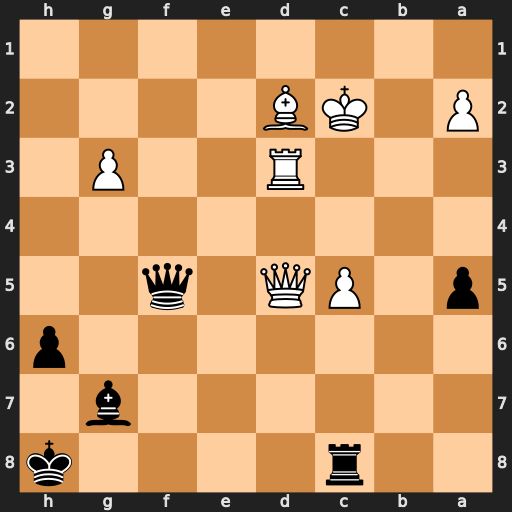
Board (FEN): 2r4k/6b1/7p/p1PQ1q2/8/3R2P1/P1KB4/8
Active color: b
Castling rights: -
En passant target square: -
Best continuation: Rxc5+ Qxc5 Qxc5+